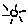
Label: sun